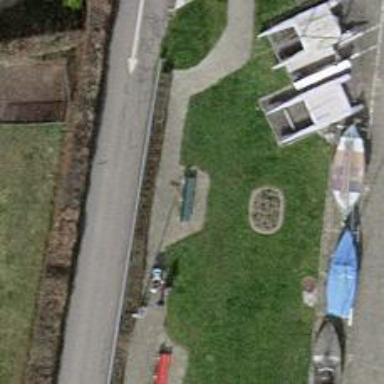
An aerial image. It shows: Bench for seating.